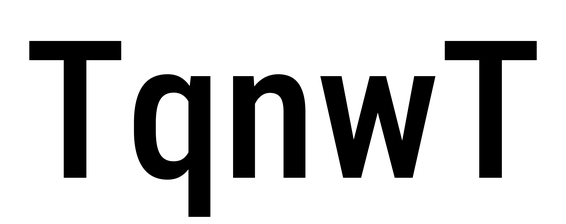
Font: Roboto_Condensed_Medium